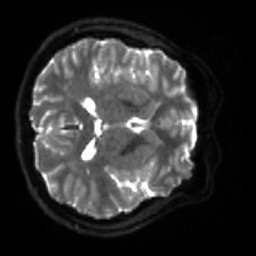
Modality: sbref
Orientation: axial
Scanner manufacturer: siemens
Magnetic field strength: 3 T
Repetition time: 4 s
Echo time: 0.0594 s